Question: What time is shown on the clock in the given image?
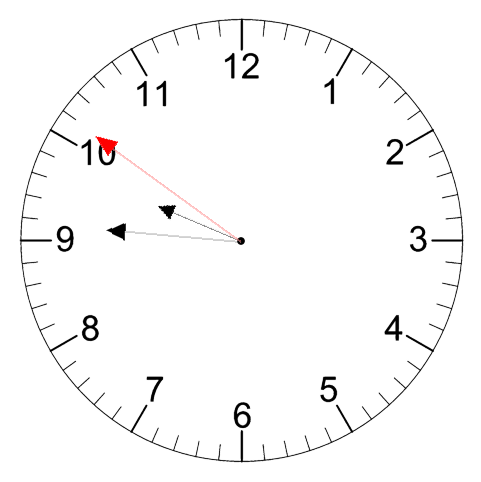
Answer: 09:45:51